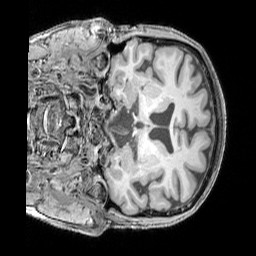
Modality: T1w
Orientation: coronal
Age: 67
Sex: female
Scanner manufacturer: siemens
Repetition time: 2.3 s
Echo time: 0.00226 s